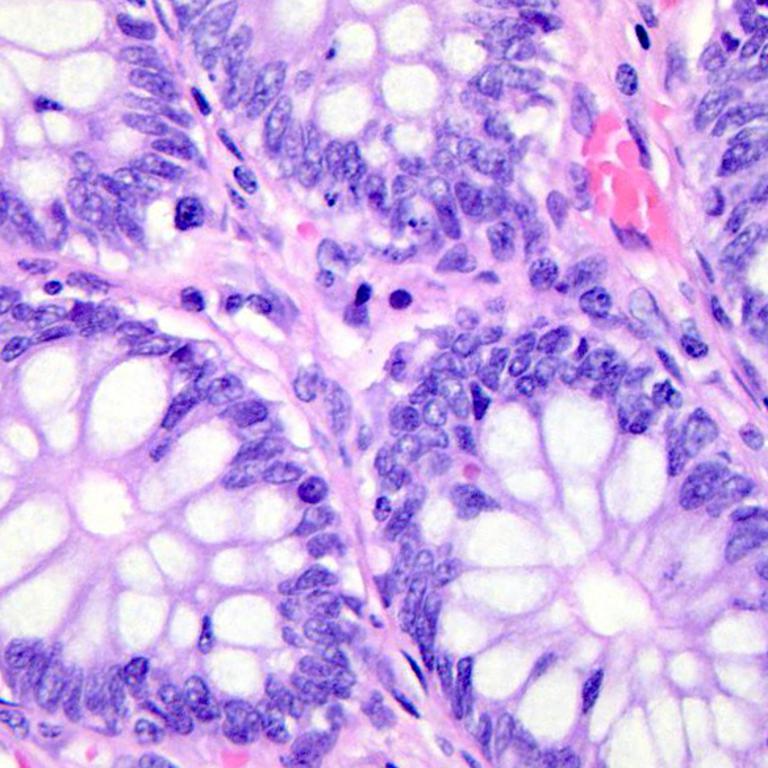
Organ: colon
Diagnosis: benign